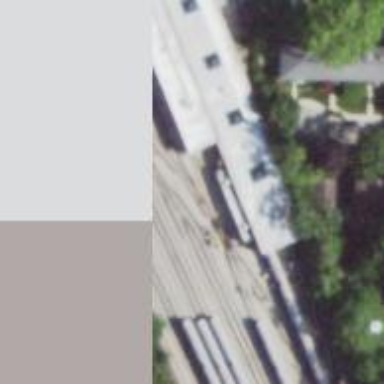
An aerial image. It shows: Yard area with electrified rail tracks.